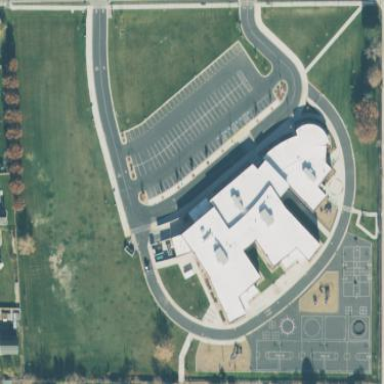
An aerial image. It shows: School.